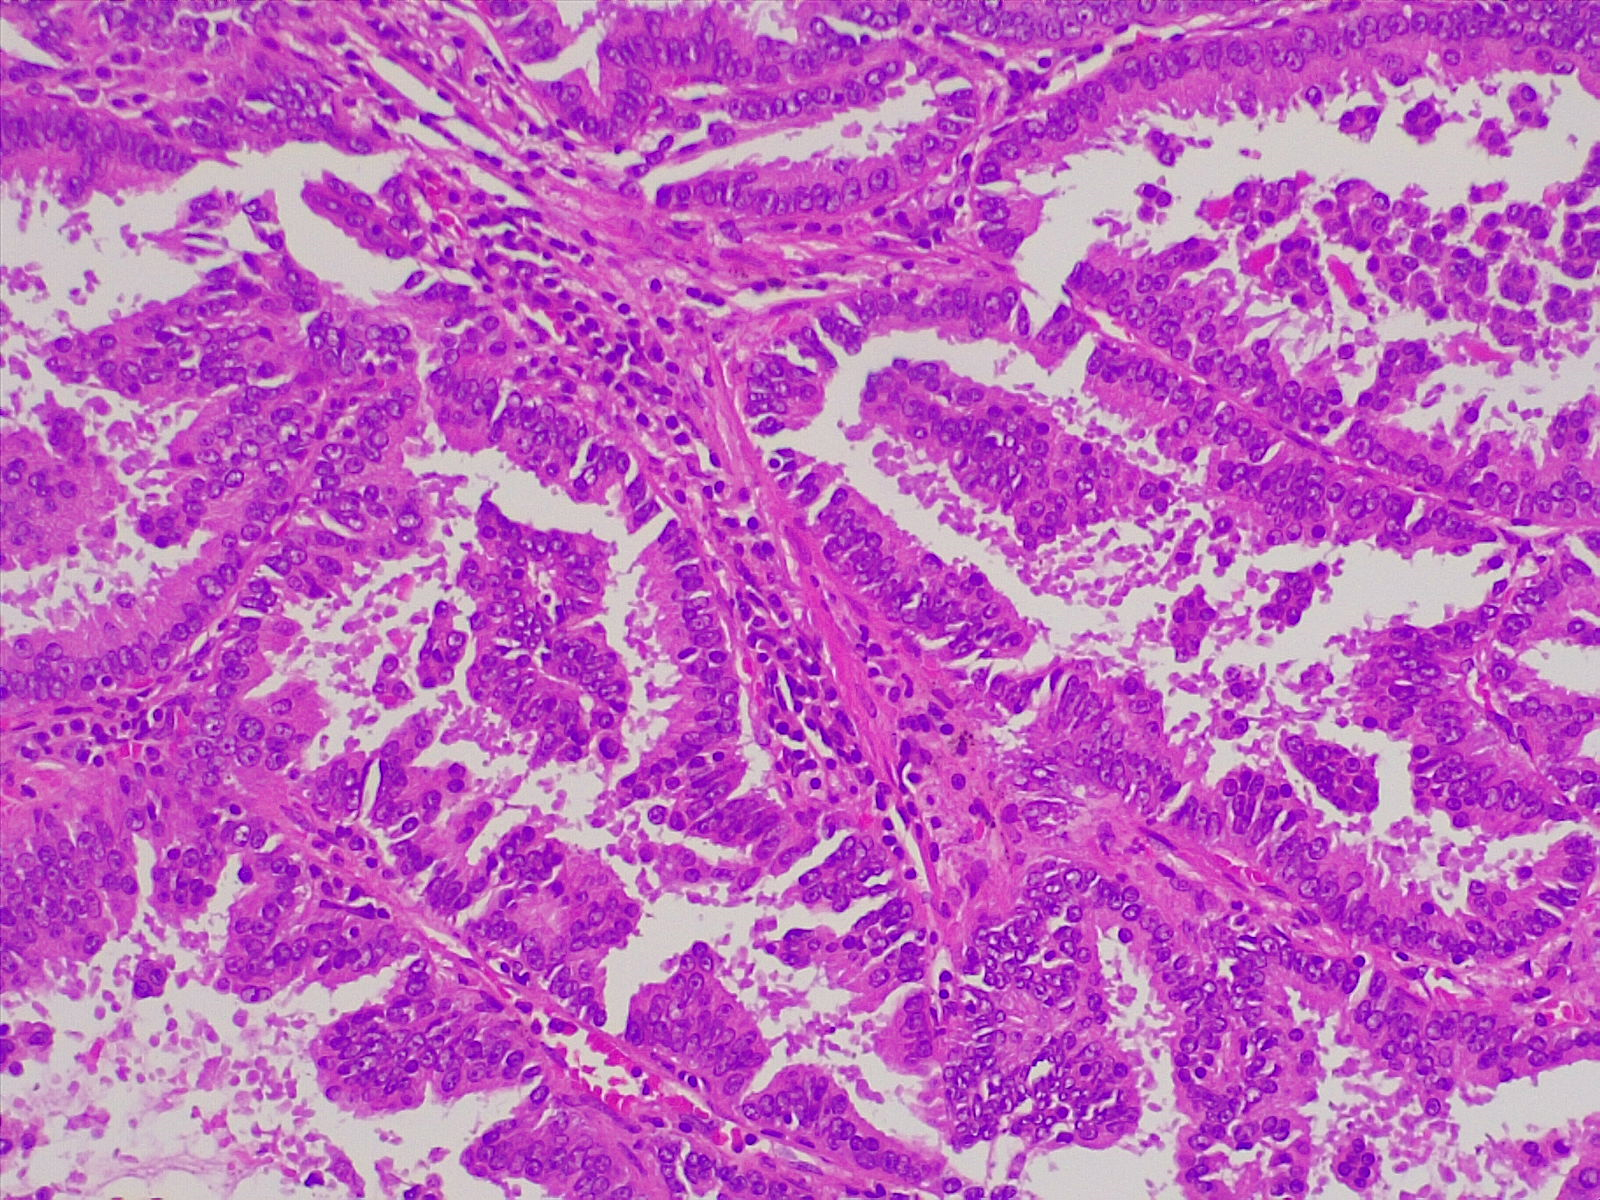
Label: lung adenocarcinoma, well differentiated